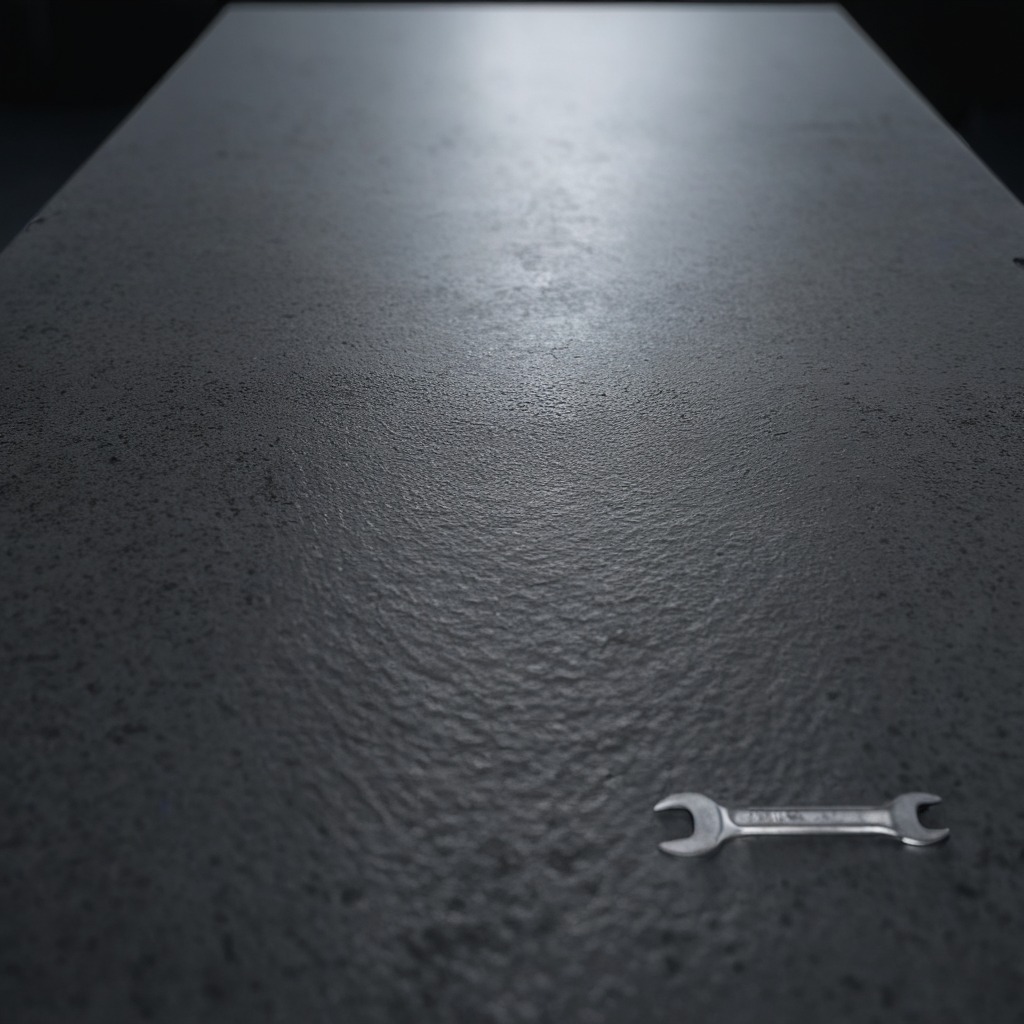
An wrench is lying on the granite table.